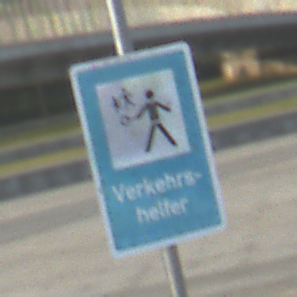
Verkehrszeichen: Verkehrshelfer
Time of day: SunriseSunset
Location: Outdoor (Urban)
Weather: Clear
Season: NotSpecified
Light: Natural